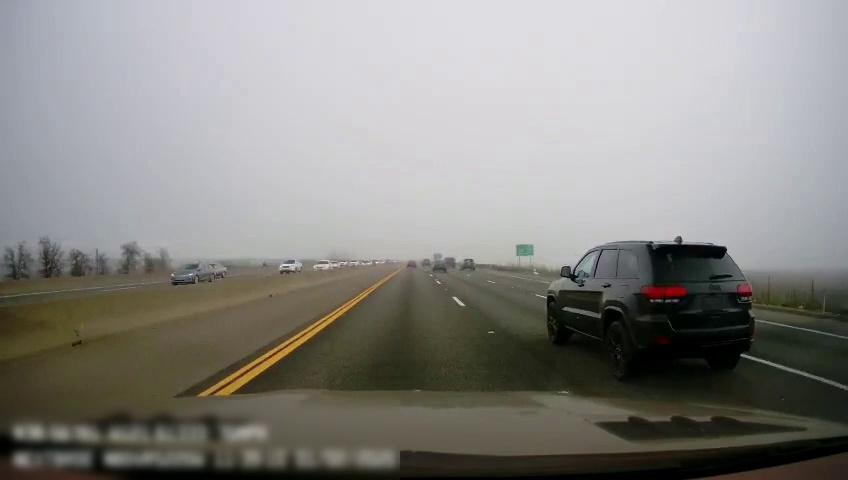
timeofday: Day
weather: Cloudy
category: Drivable Space
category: Drivable Space
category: Vehicles | Car
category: Vehicles | Car
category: Vehicles | SUV
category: Vehicles | Car
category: Vehicles | Car
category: Vehicles | SUV
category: Vehicles | Other LV
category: Vehicles | Truck
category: Vehicles | SUV
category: Vehicles | Car
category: Vehicles | Car
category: Vehicles | SUV
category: Lanes | Current Lane
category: Lanes | Current Lane
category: Lanes | Alternate Lane
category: Lanes | Alternate Lane
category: Lanes | Alternate Lane
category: Lanes | Opposite Lane
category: Lanes | Opposite Lane
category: Traffic | Signs